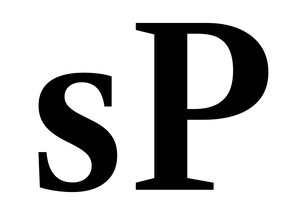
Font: LibreCaslonText_SemiBold